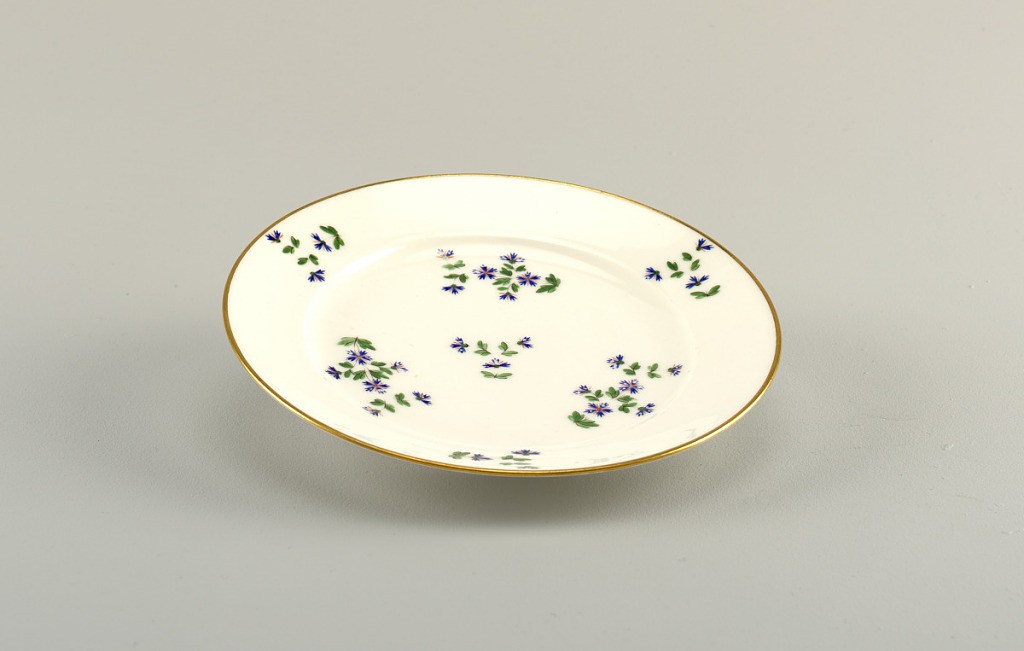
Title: Plate (One of Three)
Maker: Manufacture de Nast, French, founded ca. 1783 - 1835
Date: ca. 1800
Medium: hard paste porcelain, vitreous enamel, gold
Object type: plate
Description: Vieux Paris? cornflower design on white porcelain plate.